Question: If I understand correctly, a controller is generated when its view becomes active?
Meaning that if the view is not visible, the controller doesn't exist/isn't active?
Is there any way that I can make the controller active "in the background"?
---
I have an app which has two main tabs, one for vehicle tracking & the other for something else. Each of those tabs has several sub-tabs (suing UI-Router); in the case of the vehicle tracking, I have one tab for a google map & another to show a grid with street addresses.
Here's a pic of the desktop app which I am trying to re-implement in Angular:

Now, I am an Angular beginner, so maybe my design idea is flawed, but:
Both the map and the vehicle locations tab use the identical data pulled from a server, which is a list of GPS lat/long & timestamp.
It seemed to me that it would be wrong to have each of those tabs (controllers) fetching the same data, duplicating code.
So, I wanted to have a controller for the "Vehicle locations" tab, which would get the data and feed it to a service which the two map/Vehicle locations sub-tabs (controllers) could '$watch'.
Even if I were not looking at that "parent view" ("Vehicle locations", but at another ("Vehicle reports" or "Employee reports"), I would this data downloading & view updating to continue, so that when the user clicks the "Vehicle locations" tab, the information is already there & the user doesn't have to wait while the app goes to the server to fetch data & draw its view.
Question: can Angular work that way, or am I asking it to do something which is un-angular-ish? If so, what is the correct way to implement this? Should I duplicate the '$http.get' code and should I have the controllers fetching & updating their own data on '$scope.$on('$viewContentLoaded''?
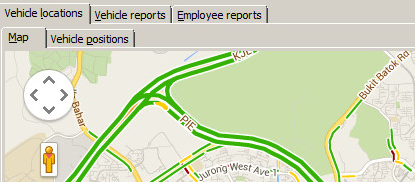
Answer: If you need a central point of access for data in your AngularJS app, the best way to achieve it is to encapsulate it in a 'provider' (either a 'service' or a 'factory'). Fetch the data in your provider and implement getters, so that you can inject it in your controllers and ask for the data without duplicating code and requests.
'''
yourApp.service('serviceName', [ '$http',
function($http) {
this.getData = function() {
return $http.get(...);
}
}
]);
yourApp.controller('controllerA', ['serviceName',
function(serviceName) {
serviceName.getData().then(function(data){
$scope.data = data;
});
}
]);
//the same for other controllers
'''